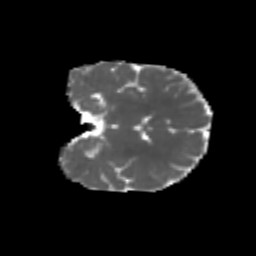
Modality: MD
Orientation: coronal
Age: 6
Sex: female
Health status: healthy